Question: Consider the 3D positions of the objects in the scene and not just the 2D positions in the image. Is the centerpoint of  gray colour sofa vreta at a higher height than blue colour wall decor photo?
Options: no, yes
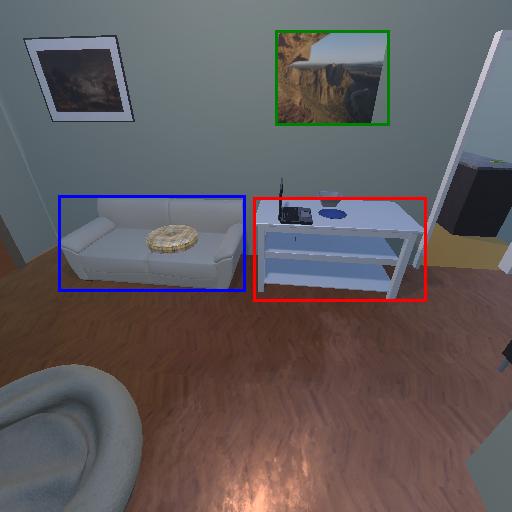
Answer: no